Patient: sex M, age 68
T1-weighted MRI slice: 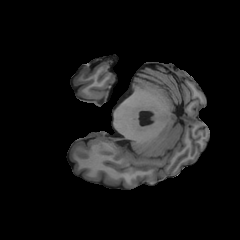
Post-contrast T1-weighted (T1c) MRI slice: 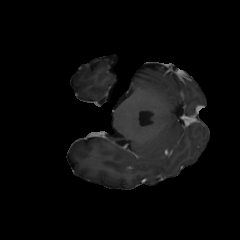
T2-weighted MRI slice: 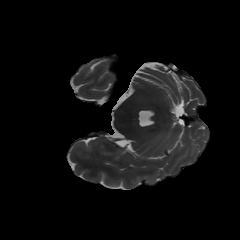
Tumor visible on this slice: no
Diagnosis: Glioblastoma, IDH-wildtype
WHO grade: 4